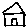
Label: house